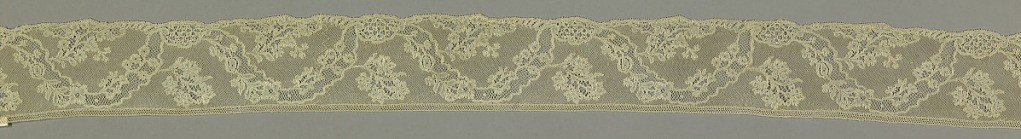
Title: Border
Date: mid-18th century
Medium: linen Technique: bobbin lace (Mechlin style)
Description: Mechlin lace worked with an undulating flower-edged ribbon motif with branching sprays.